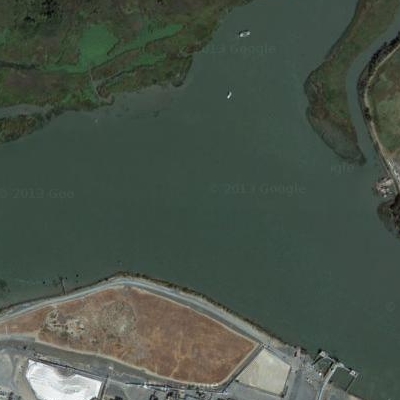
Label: RiverLake